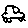
Label: car